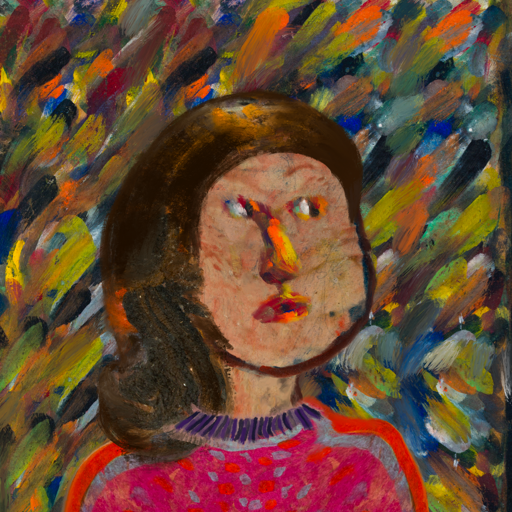
Background: An_Impression, Head And Neck Side: Orphan, Face Side: An_Impression, Bust: Sisters, Hair Side: Gypsy_Queen, Head Accessory: Blank, Second Necklace: Blank, Necklace: HillGirl, Baby: Blank